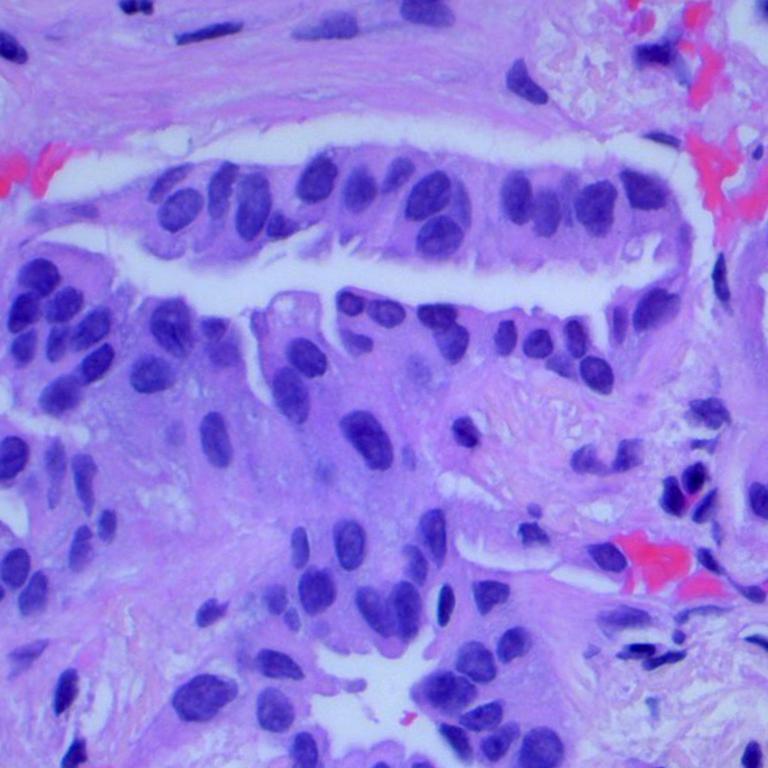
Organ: lung
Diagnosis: adenocarcinomas